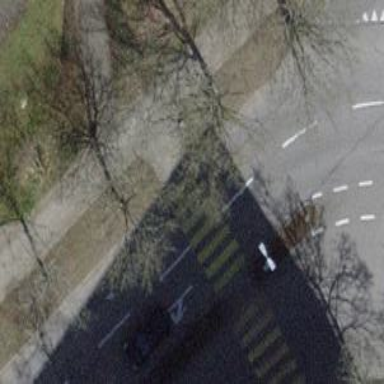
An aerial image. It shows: Uncontrolled zebra crossing with yellow markings on the road.